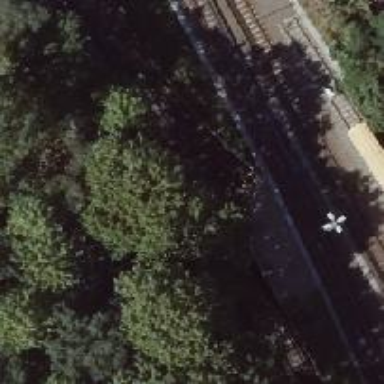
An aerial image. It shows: Tunnel designated for electrified rail service at the yard. The electrified rail is positioned on the top.